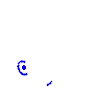
Particle: pion